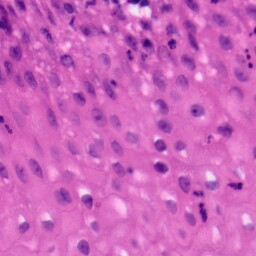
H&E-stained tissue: Tonsil